Question: I am working on making user pages for a certain type of user who can add/edit/delete content on my Drupal site. I've figured out how to use Views to create a 'Manage Listings' tab which appears on the user's profile, now I need to make another Local Task tab (or any kind of link) that allows the user to add new content.
I tried just adding a header to the view using basic markup text that contains:
'''
<a href="node/add/">Add New Listing</a>
'''
But because the link is displayed from the 'users/admin/' page, the link ends up bringing them to 'users/admin/node/add/' which doesn't exists (obviously). How can I create a create content link without messing up the path?
Below is a visual for help:

Please excuse the fact that this is a very simple question - this is my first attempt at building a Drupal site.
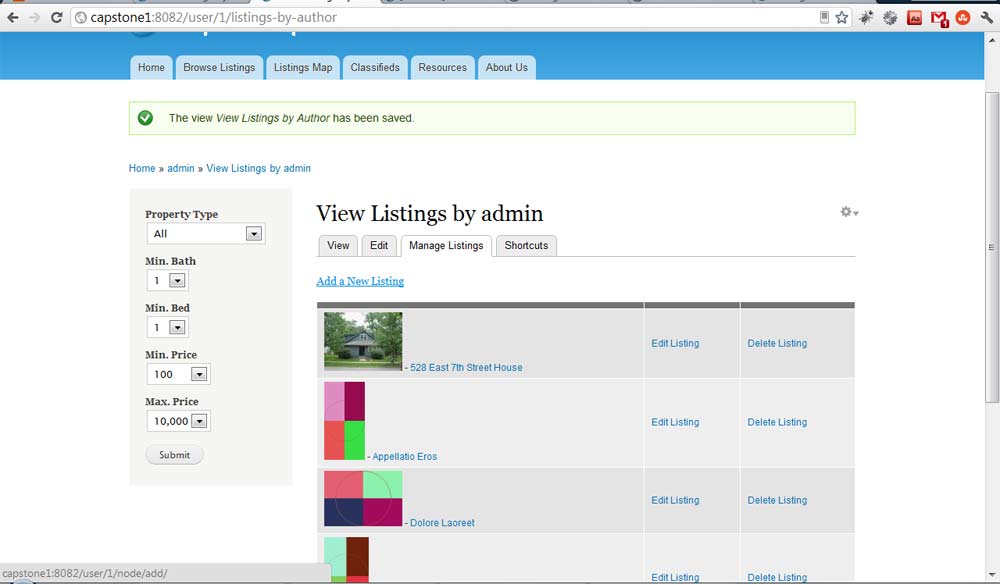
Answer: use /node/add instead because then it is relative to url instead.